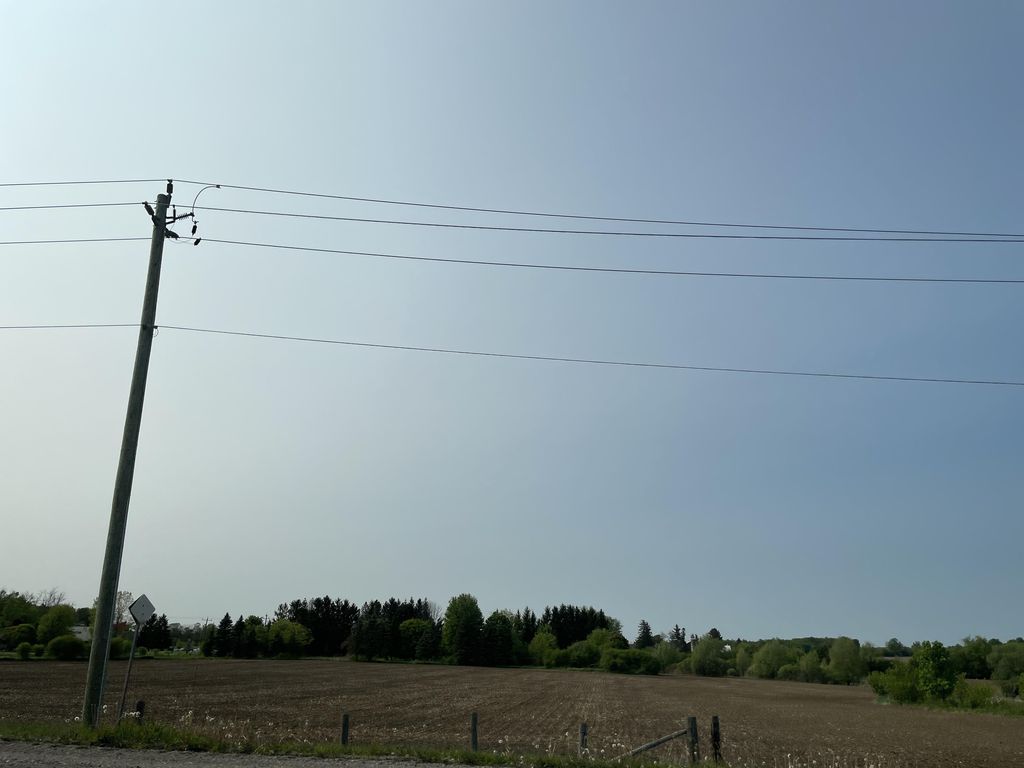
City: kitchener-waterloo